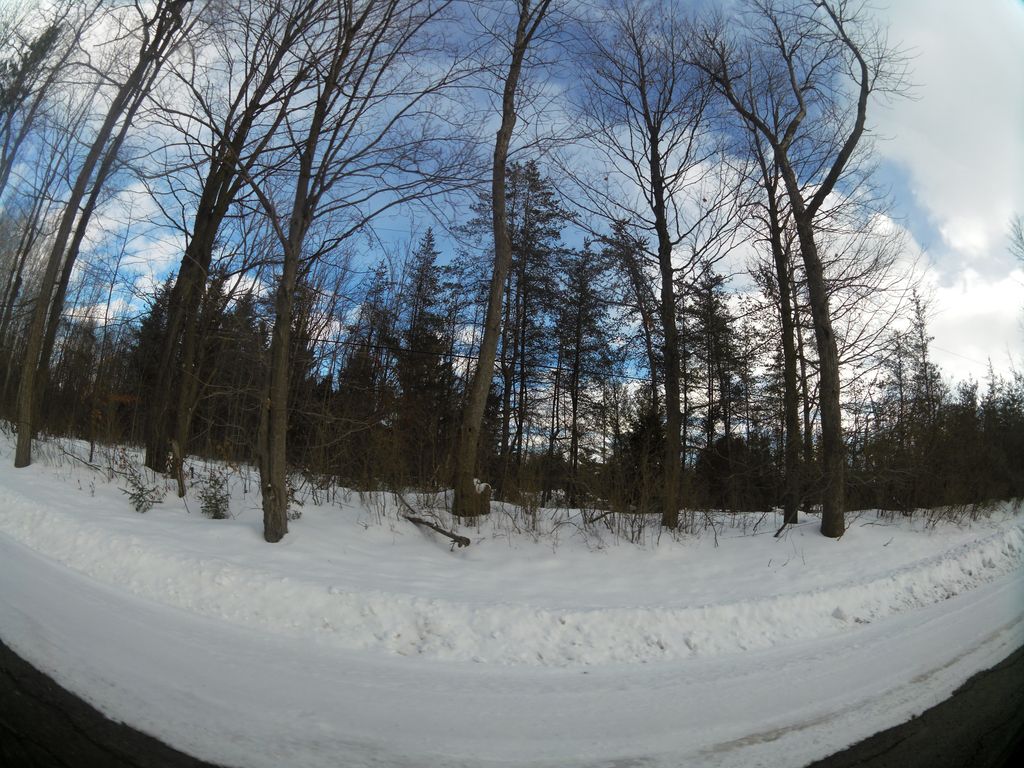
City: ottawa-gatineau